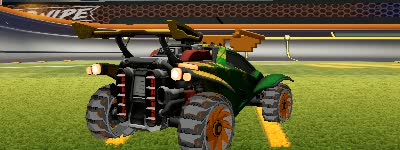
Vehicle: octane